Question: When I open the terminal in android studio and type, nothing registers and the cursor stays put.

The screen shot caught the cursor between flashes but it stays right by the > after app.
Someone else had the same issue 4 months ago here : <URL>
But no one came forward with solutions.
Anyone know how to fix this?
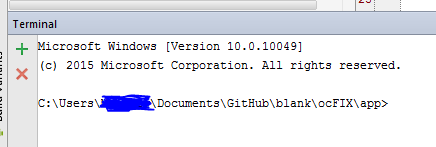
Answer: This behavior is a problem related to an incompatibility between IntelliJ (and then Android Studio) and the new windows 10 console (<URL>.
It is possible to bypass the problem enabling the legacy mode in the terminal options.
1. Launch a command prompt from windows (win+r and then type cmd)
2. Right click on the title
3. properties
4. options
5. check Use legacy console, then click OK
6. Close the terminal and open another one (or just restart Android Studio, it works both ways)